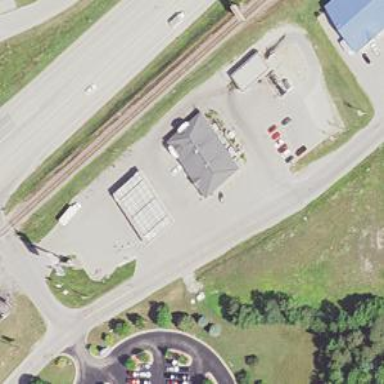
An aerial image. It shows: Convenience shop.